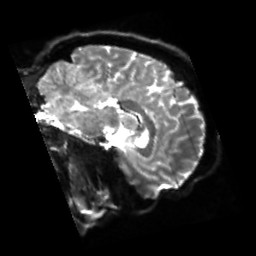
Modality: sbref
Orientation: sagittal
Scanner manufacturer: siemens
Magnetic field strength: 3 T
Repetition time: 4 s
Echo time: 0.0594 s